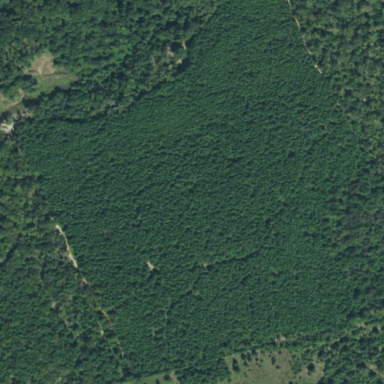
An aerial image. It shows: Forest with evergreen needle-leaved trees.